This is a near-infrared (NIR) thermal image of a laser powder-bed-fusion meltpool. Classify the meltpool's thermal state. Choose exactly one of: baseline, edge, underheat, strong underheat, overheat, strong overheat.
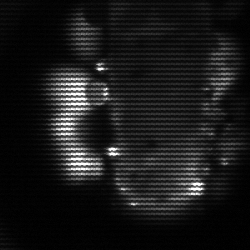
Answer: strong underheat